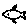
Label: fish